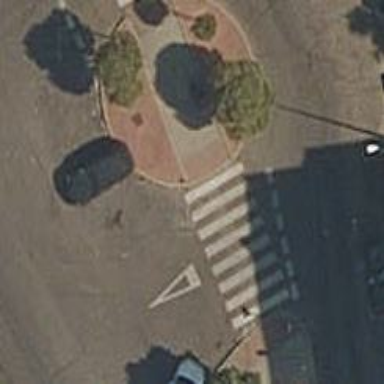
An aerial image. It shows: Uncontrolled zebra crossing on the road.